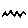
Label: zigzag